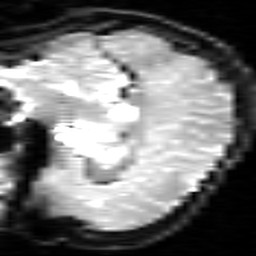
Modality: inplaneT2
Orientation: sagittal
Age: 21
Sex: female